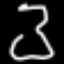
Label: hourglass